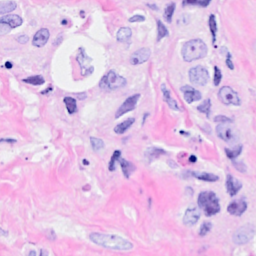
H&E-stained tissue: Breast